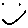
Label: smiley face